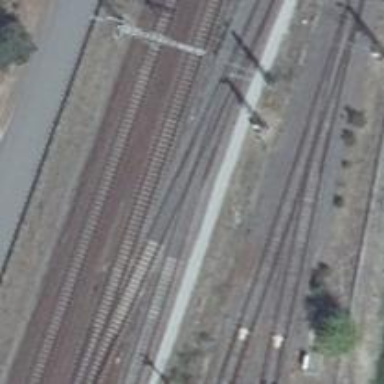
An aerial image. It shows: Railway track with electrified contact lines. This is siding track.